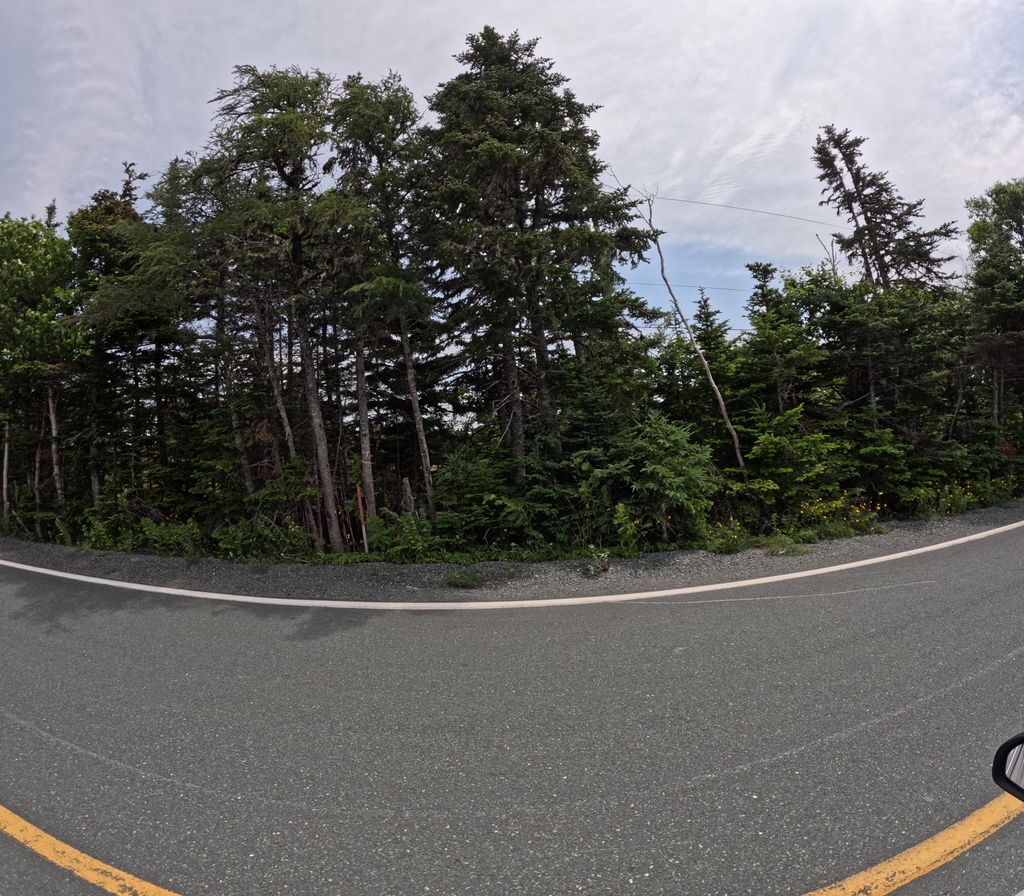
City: st_johns